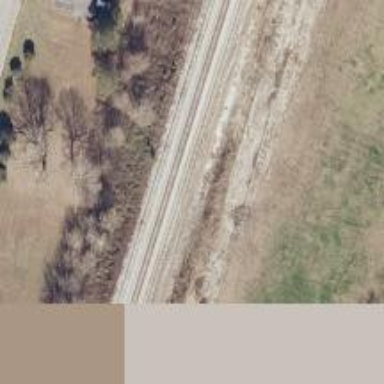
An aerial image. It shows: Abandoned spur railway.